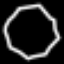
Label: octagon